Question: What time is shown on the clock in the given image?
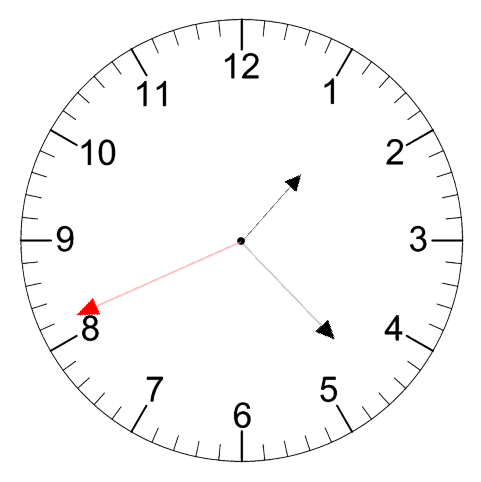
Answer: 01:22:41